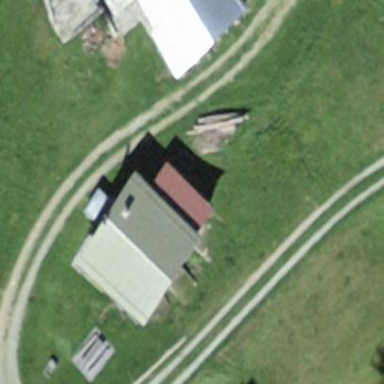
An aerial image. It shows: Building with gabled roof oriented across.